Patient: sex M, age 35
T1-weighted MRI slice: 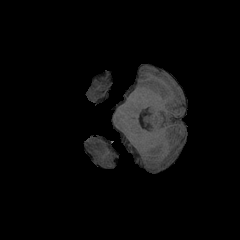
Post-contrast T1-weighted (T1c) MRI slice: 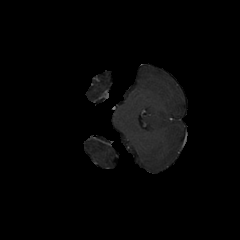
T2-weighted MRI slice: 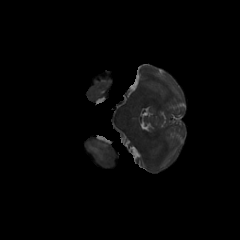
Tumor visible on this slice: yes
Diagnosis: Astrocytoma, IDH-mutant
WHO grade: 4